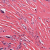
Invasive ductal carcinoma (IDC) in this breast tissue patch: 1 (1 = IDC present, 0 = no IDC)